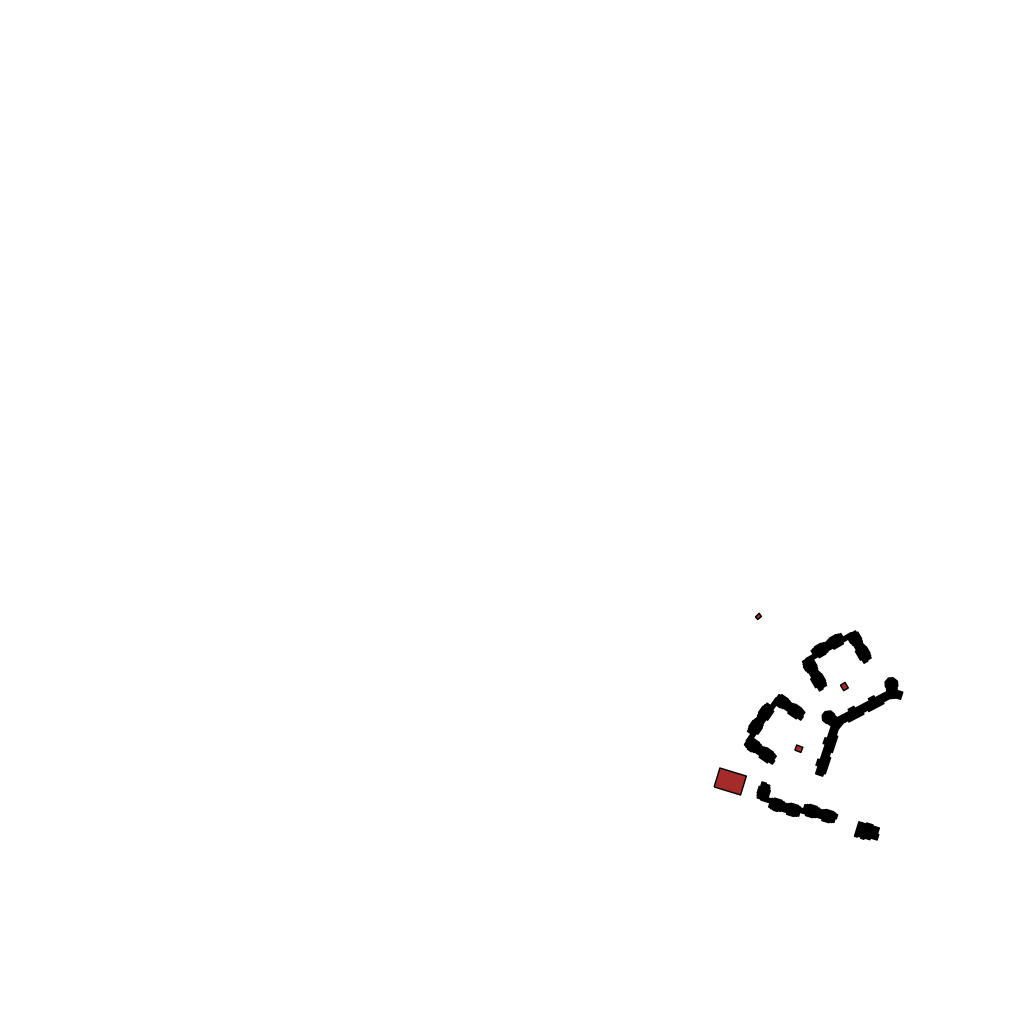
Tags: overhead vector_map, business, recreation, residential, special, modern, high_rise, individual_rise, medium_rise, density_2, Building, Facility, 1.0 km²